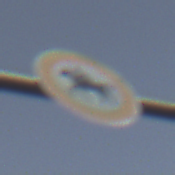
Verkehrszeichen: VerbotReiter
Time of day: SunriseSunset
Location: Outdoor (Nature)
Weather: PartlyCloudy
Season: NotSpecified
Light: Natural